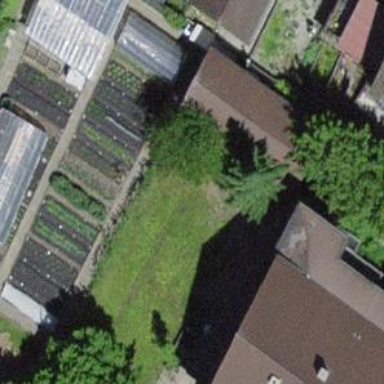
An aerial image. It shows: Shed.